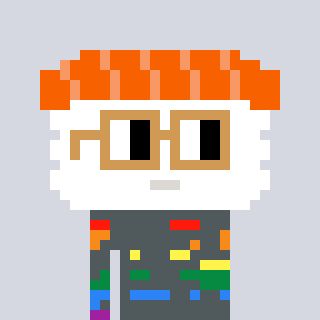
a pixel art character with square brown glasses, a nigiri-shaped head and a grayscale-colored body on a cool background